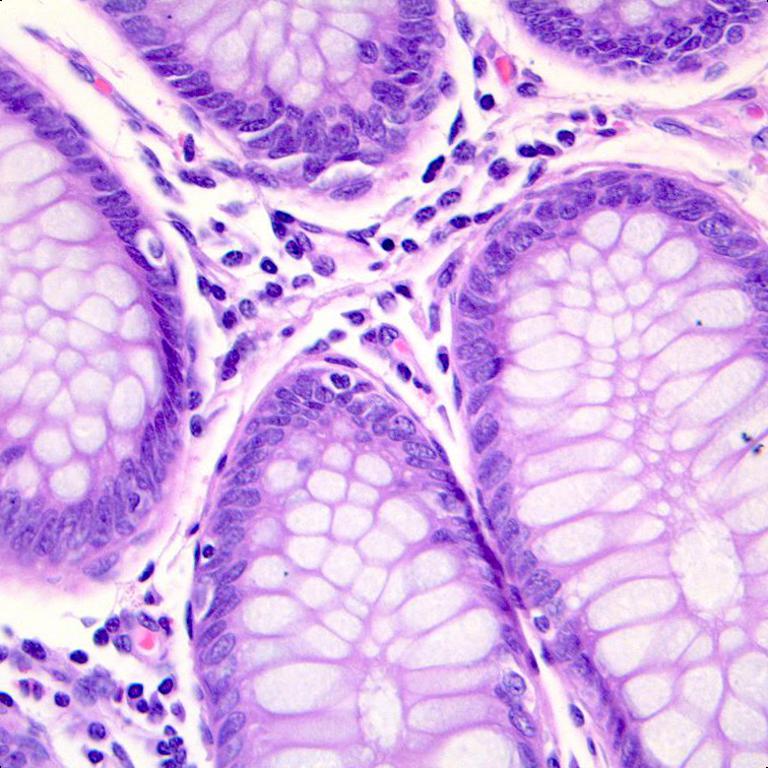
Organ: colon
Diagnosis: benign